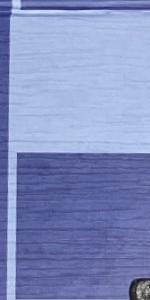
Label: Empty